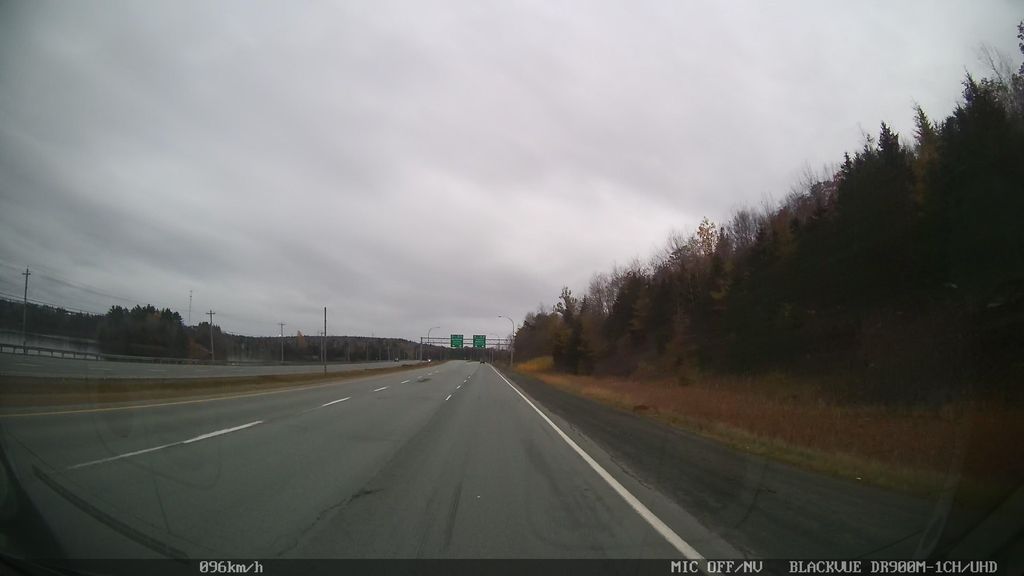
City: halifax